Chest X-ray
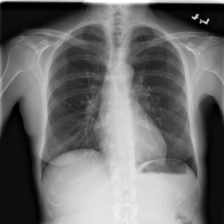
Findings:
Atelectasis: negative
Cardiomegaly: negative
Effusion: negative
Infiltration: positive
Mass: negative
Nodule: negative
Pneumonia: negative
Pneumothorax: negative
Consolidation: negative
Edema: negative
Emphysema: negative
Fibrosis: negative
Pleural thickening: negative
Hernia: negative